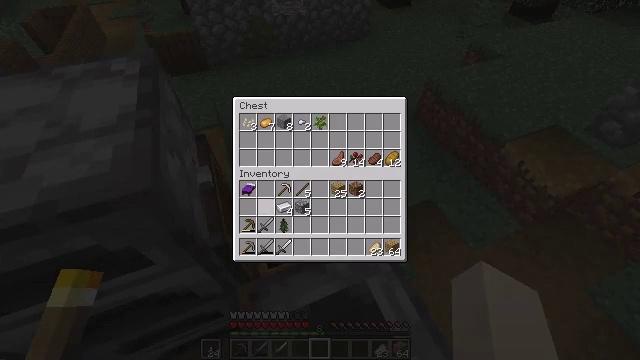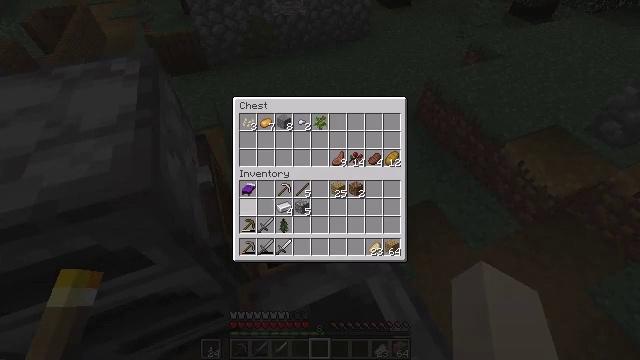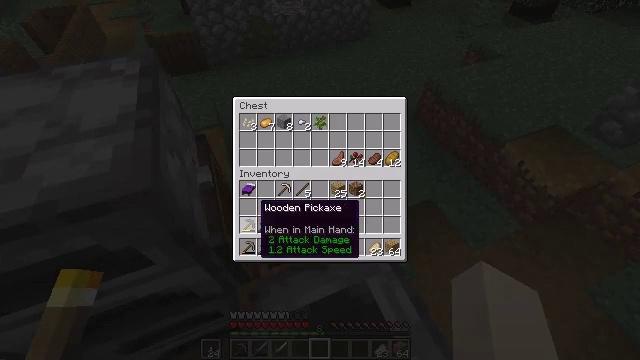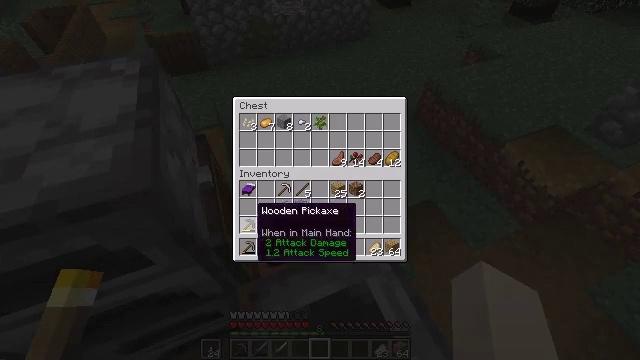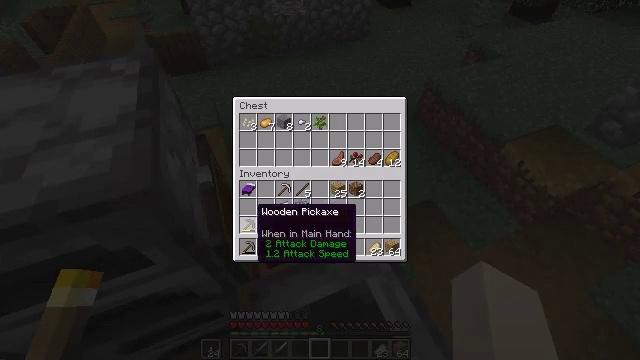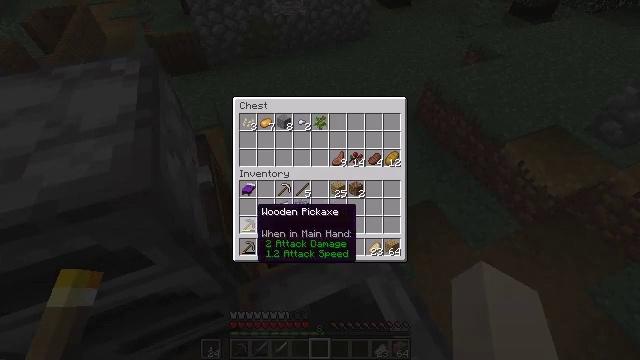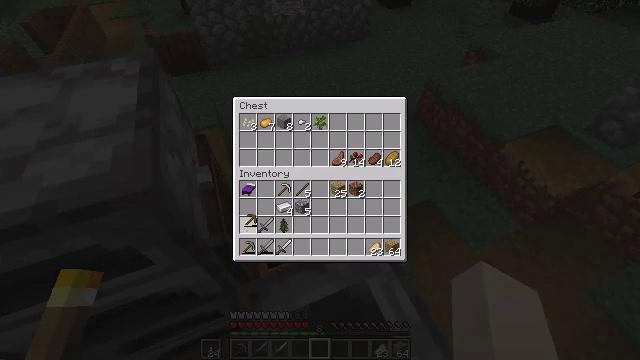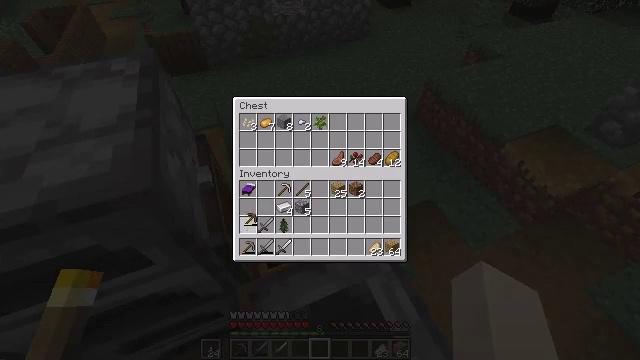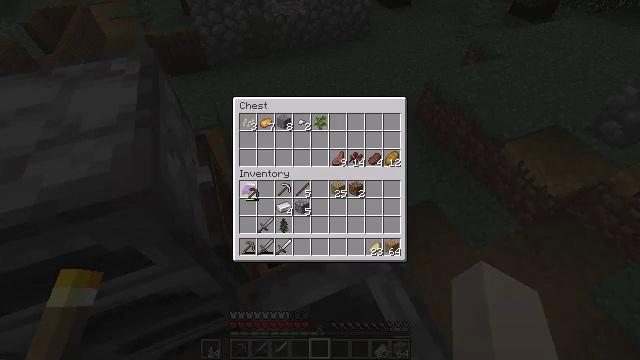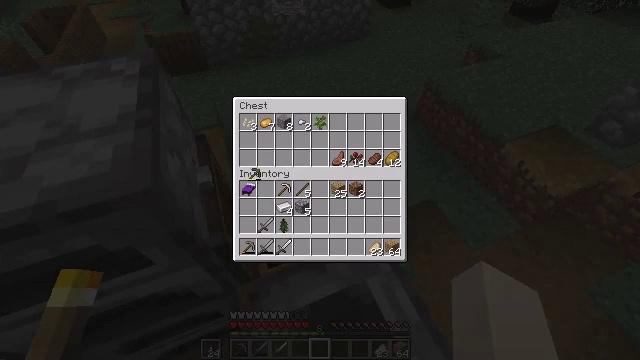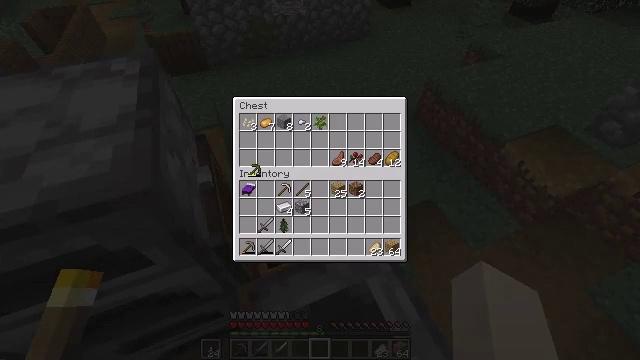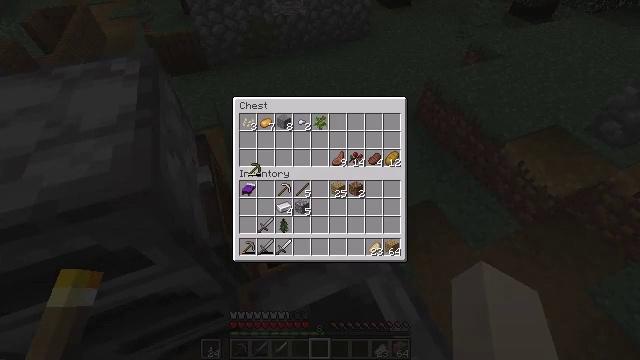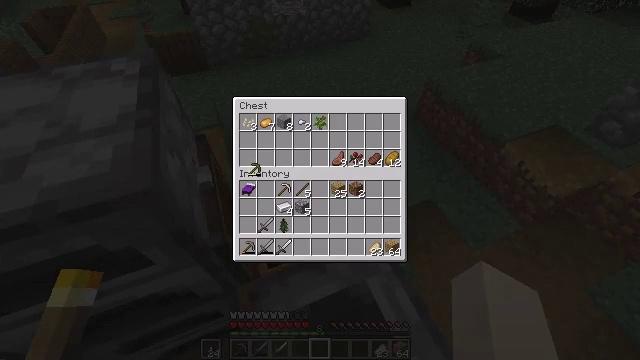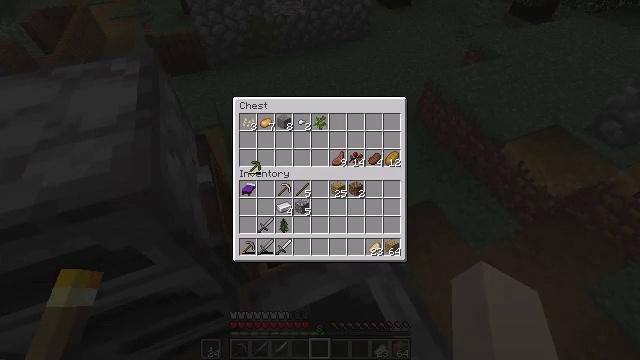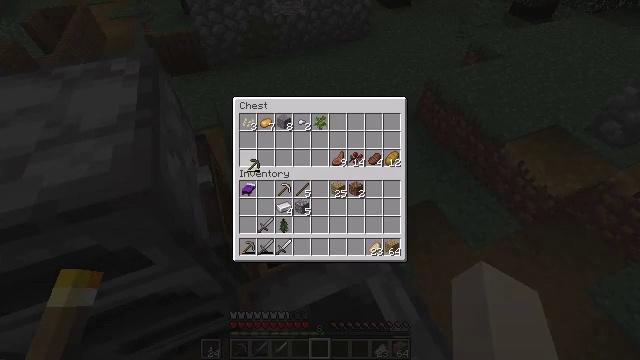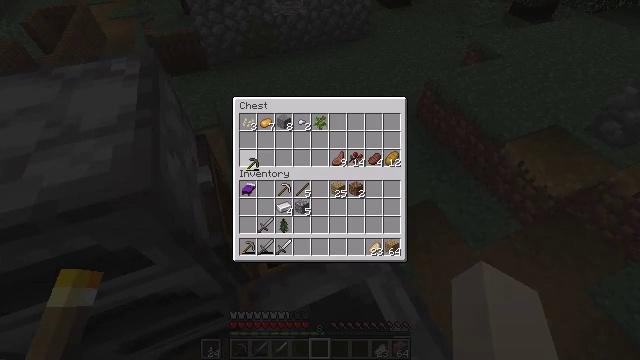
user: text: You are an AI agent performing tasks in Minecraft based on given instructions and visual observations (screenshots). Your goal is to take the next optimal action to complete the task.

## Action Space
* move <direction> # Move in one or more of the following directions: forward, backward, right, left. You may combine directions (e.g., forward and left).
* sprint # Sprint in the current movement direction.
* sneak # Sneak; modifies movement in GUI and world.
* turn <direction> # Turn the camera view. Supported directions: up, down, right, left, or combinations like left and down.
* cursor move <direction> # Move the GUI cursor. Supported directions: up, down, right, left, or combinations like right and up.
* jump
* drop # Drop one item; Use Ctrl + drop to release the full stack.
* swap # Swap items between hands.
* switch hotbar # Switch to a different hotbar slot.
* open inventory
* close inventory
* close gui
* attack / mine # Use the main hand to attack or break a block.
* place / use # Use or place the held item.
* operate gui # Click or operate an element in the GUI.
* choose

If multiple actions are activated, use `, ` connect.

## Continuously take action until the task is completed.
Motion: motion action
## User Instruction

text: Remove oak leaves from branches.
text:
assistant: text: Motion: no_op
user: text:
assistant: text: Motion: no_op
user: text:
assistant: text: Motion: no_op
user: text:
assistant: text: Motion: no_op
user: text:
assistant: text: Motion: no_op
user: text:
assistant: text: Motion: operate gui
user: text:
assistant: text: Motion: operate gui
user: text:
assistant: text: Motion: cursor move up, operate gui
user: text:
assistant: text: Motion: cursor move up
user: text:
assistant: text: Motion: no_op
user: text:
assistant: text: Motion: no_op
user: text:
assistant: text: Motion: no_op
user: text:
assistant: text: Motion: no_op
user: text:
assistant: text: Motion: no_op
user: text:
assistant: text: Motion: no_op
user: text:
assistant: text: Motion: no_op
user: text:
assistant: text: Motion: operate gui
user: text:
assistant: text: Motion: operate gui
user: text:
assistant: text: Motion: no_op
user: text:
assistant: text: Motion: no_op
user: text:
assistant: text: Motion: no_op
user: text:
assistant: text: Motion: cursor move down
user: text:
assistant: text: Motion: cursor move down
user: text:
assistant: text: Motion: cursor move down
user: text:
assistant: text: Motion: no_op
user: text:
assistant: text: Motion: cursor move down
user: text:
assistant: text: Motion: cursor move down
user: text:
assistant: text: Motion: no_op
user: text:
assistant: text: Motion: no_op
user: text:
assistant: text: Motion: no_op